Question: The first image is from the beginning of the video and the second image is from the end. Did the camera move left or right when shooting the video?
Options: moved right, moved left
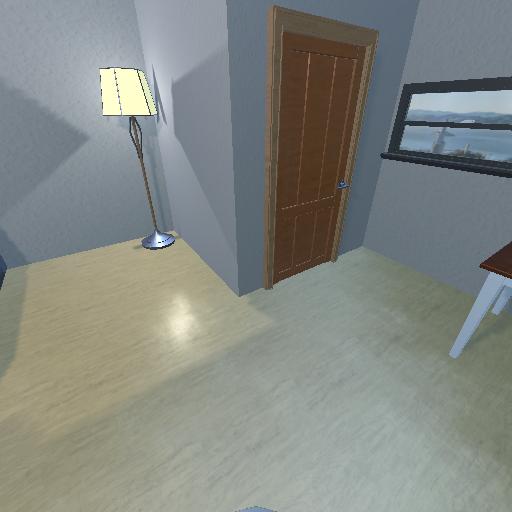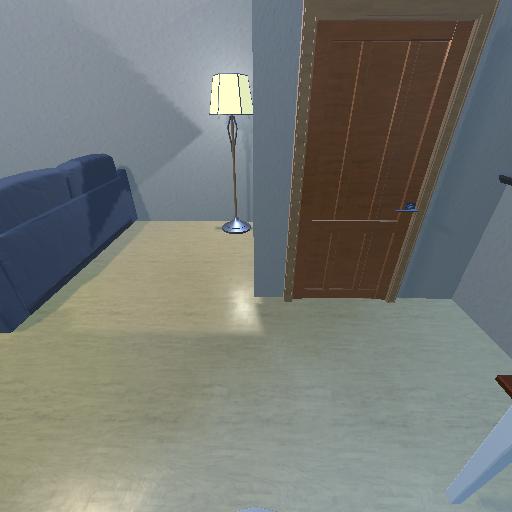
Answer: moved right